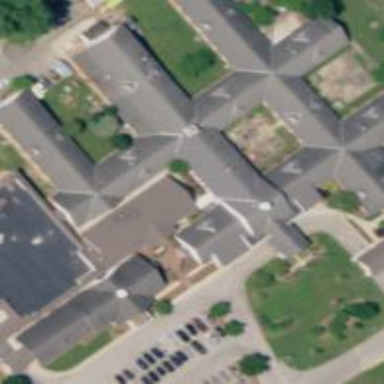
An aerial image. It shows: Nursing home.